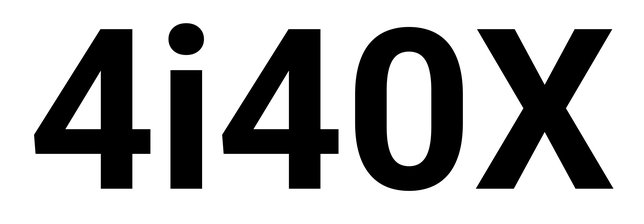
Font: Roboto_Bold